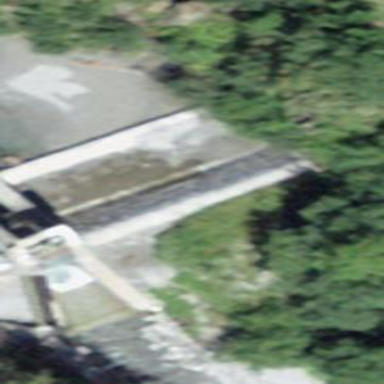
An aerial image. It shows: Dam along waterway.